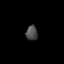
Tissue: prostate
Cell type: T cells
Senescence score: 0.3507
Nuclear area (px): 167
Mean DAPI intensity: 75.114